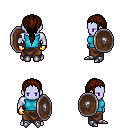
a pixel art fantasy rpg character, male body template, dark elf, purple skin, teal sleeveless shirt, robe skirt, brown ponytail hairstyle, gold gloves, metal boots, shield, four views (front, back, left, right), 2x2 character sprite sheet, small pixel art, hard edges, no anti-aliasing